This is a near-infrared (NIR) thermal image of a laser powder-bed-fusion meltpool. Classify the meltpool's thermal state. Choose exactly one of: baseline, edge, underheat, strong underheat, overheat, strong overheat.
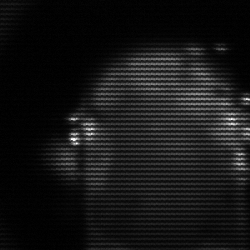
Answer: baseline